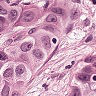
Metastatic tissue present: yes